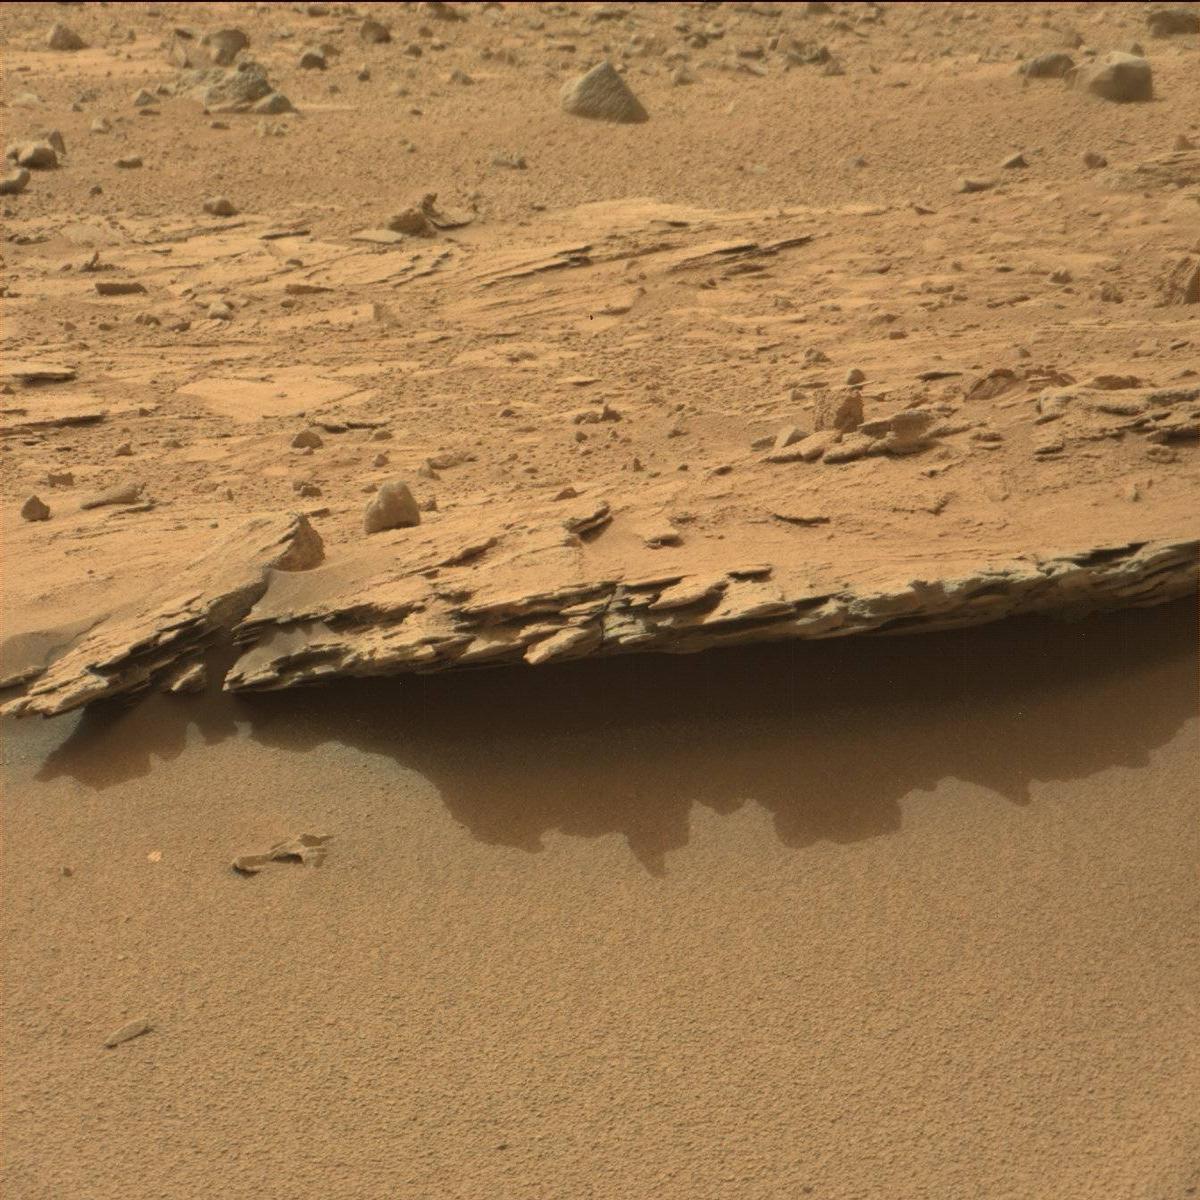
Terrain classes present: Bedrock, Rock, Sand / Soil